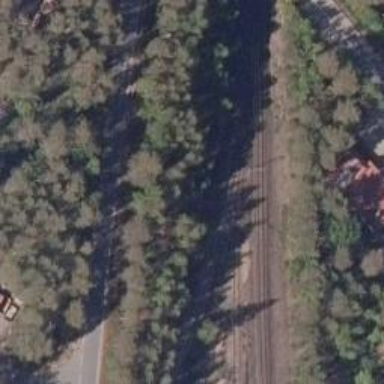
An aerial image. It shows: Wedge used for railway derailment.